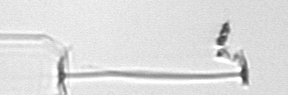
Label: Ditylum_brightwellii